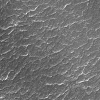
Atmospheric dust classification: not_dusty